Question: Let's say I have the following edit data in a postgresql table (graphics made in excel so I can color code for ease of viewing).
Each row represents an edit to an object and includes the value of the two object attributes after the edit is made. Edits can be made that do not affect either attribute (pretend there is a 3rd attribute that isn't being shown if you want).
<URL>
I want to make a 'SELECT' query that only returns edits that represent a change to the two attributes in question.
So, for example, edit_id=11 is of no interest to me, because there was no change in either object_attr. But I do want to select the 'edit_id=10', because that's when obj_one's 'object_attr_2' changed from CCC to BBB. I also want to select 'edit_id=9', because that's when 'obj_two attr_2' changes from XXX -> ZZZ.
The edits highlighted in gold below are the ones I want to select. (also the lighter yellow, which represent the first edits for the objects, regardless of value)

How can I craft a query to select these records? I think it involves using the lag or lead window functions, but I'm having trouble wrapping my head around them.
thank you!
PS here is the contents of the table, if that helps:
'''
CREATE TABLE public.edits_demo (
edit_id integer NOT NULL,
object_id text,
edit_date timestamp with time zone,
object_attr_1 text,
object_attr_2 text,
edit_attr text
);
INSERT INTO public.edits_demo (edit_id, object_id, edit_date, object_attr_1, object_attr_2, edit_attr) VALUES (11, 'obj_one', '2020-02-20 00:00:00+00', 'AAA', 'BBB', 'foo');
INSERT INTO public.edits_demo (edit_id, object_id, edit_date, object_attr_1, object_attr_2, edit_attr) VALUES (10, 'obj_one', '2020-02-19 00:00:00+00', 'AAA', 'BBB', 'bar');
INSERT INTO public.edits_demo (edit_id, object_id, edit_date, object_attr_1, object_attr_2, edit_attr) VALUES (9, 'obj_two', '2020-02-18 00:00:00+00', 'QQQ', 'ZZZ', 'irrelevant');
INSERT INTO public.edits_demo (edit_id, object_id, edit_date, object_attr_1, object_attr_2, edit_attr) VALUES (8, 'obj_one', '2020-02-17 00:00:00+00', 'AAA', 'CCC', 'irrelevant');
INSERT INTO public.edits_demo (edit_id, object_id, edit_date, object_attr_1, object_attr_2, edit_attr) VALUES (7, 'obj_two', '2020-02-16 00:00:00+00', 'QQQ', 'XXX', NULL);
INSERT INTO public.edits_demo (edit_id, object_id, edit_date, object_attr_1, object_attr_2, edit_attr) VALUES (6, 'obj_one', '2020-02-15 00:00:00+00', 'AAA', 'CCC', NULL);
INSERT INTO public.edits_demo (edit_id, object_id, edit_date, object_attr_1, object_attr_2, edit_attr) VALUES (5, 'obj_one', '2020-02-14 00:00:00+00', NULL, 'CCC', NULL);
INSERT INTO public.edits_demo (edit_id, object_id, edit_date, object_attr_1, object_attr_2, edit_attr) VALUES (4, 'obj_two', '2020-02-13 00:00:00+00', 'QQQ', 'XXX', NULL);
INSERT INTO public.edits_demo (edit_id, object_id, edit_date, object_attr_1, object_attr_2, edit_attr) VALUES (3, 'obj_two', '2020-02-12 00:00:00+00', 'QQQ', 'XXX', NULL);
INSERT INTO public.edits_demo (edit_id, object_id, edit_date, object_attr_1, object_attr_2, edit_attr) VALUES (2, 'obj_two', '2020-02-11 00:00:00+00', 'QQQ', NULL, NULL);
INSERT INTO public.edits_demo (edit_id, object_id, edit_date, object_attr_1, object_attr_2, edit_attr) VALUES (1, 'obj_two', '2020-02-10 00:00:00+00', 'NNN', NULL, NULL);
'''
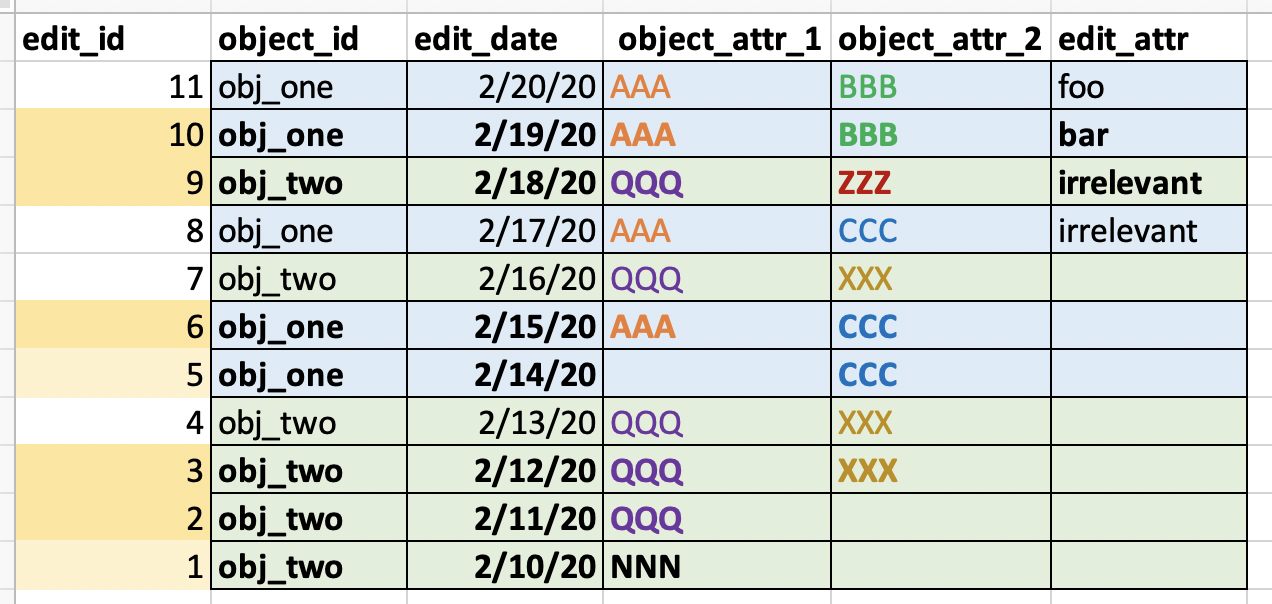
Answer: '''
with t as (
select
*,
(object_attr_1, object_attr_2) is distinct from lag((object_attr_1, object_attr_2)) over (partition by object_id order by edit_id) as changed
from edits_demo)
select * from t where changed;
'''